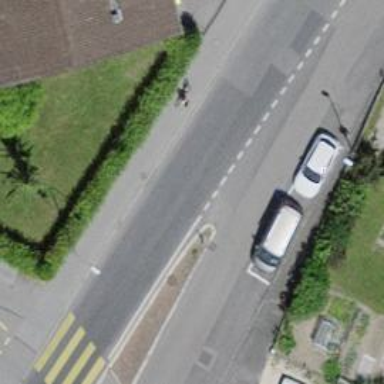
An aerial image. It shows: Residential road with asphalt surface. Sidewalk is present on the left side.